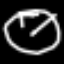
Label: clock